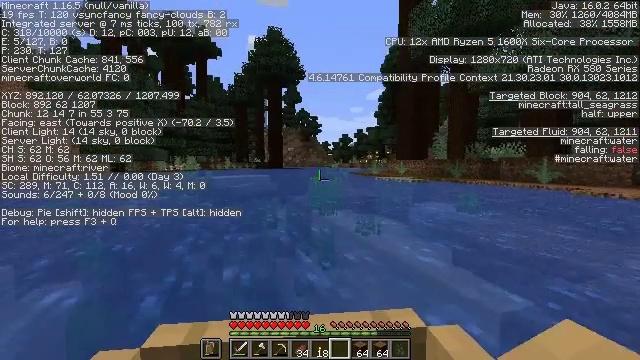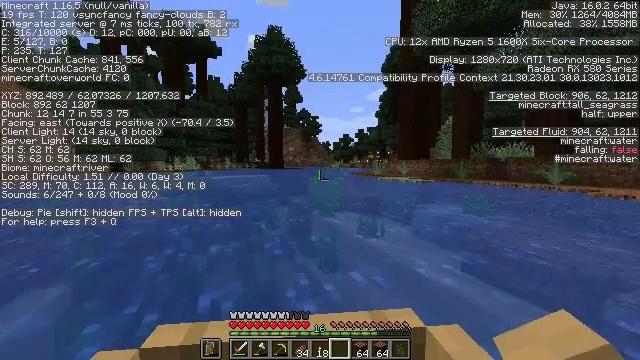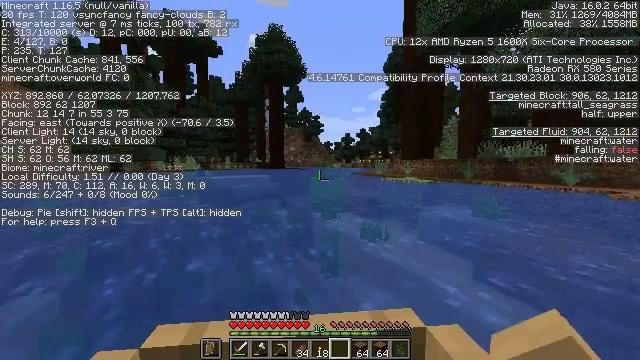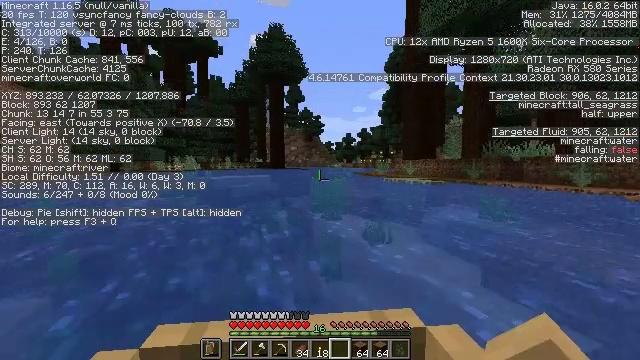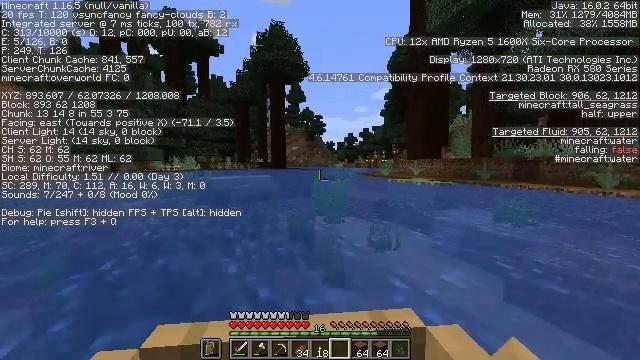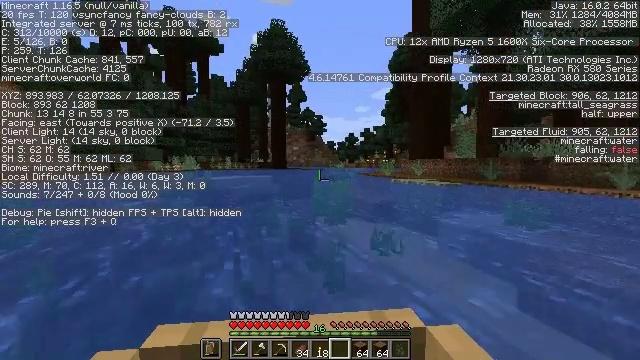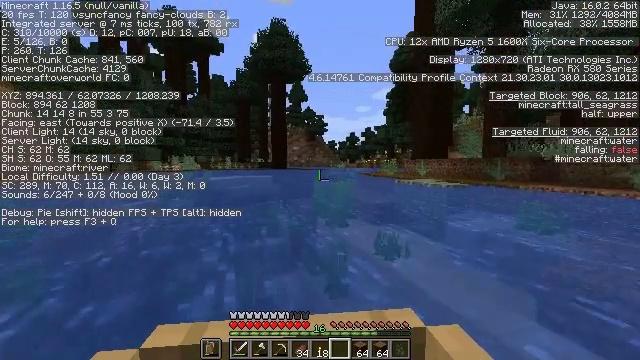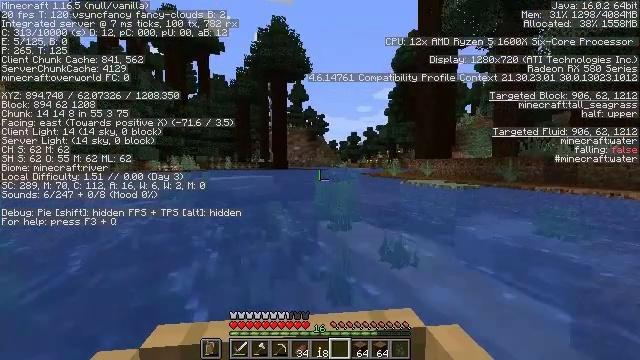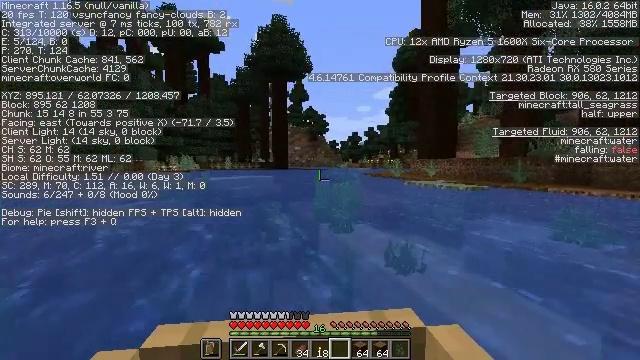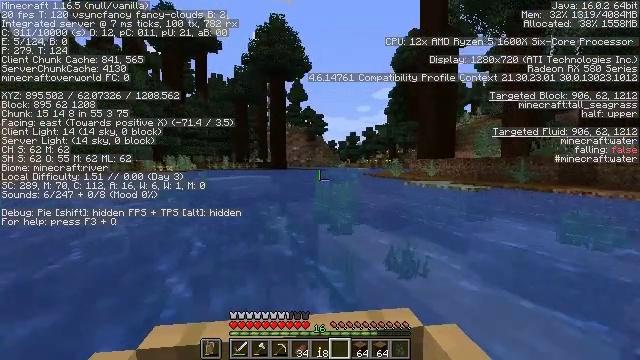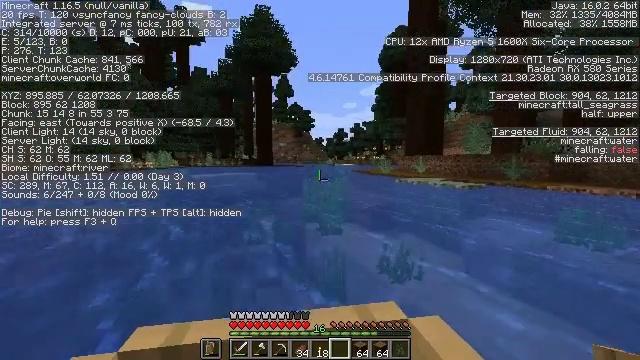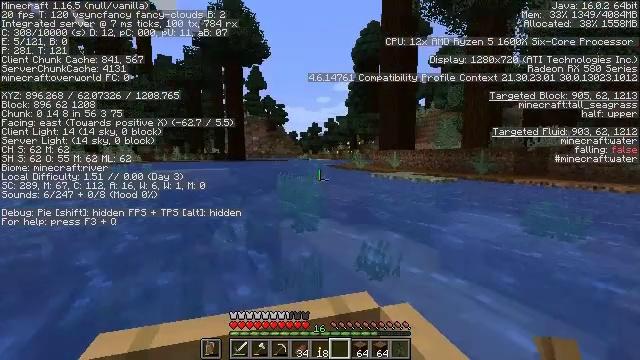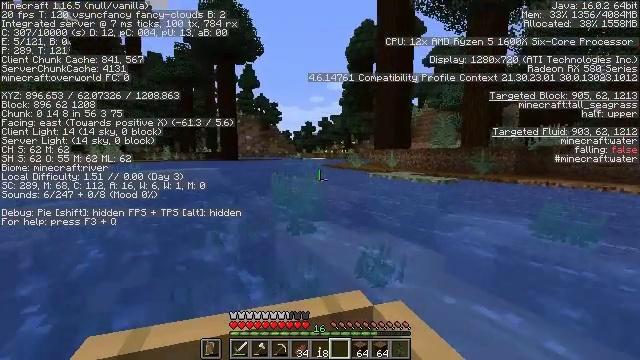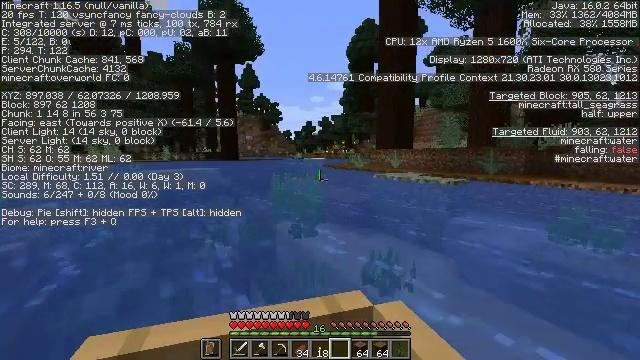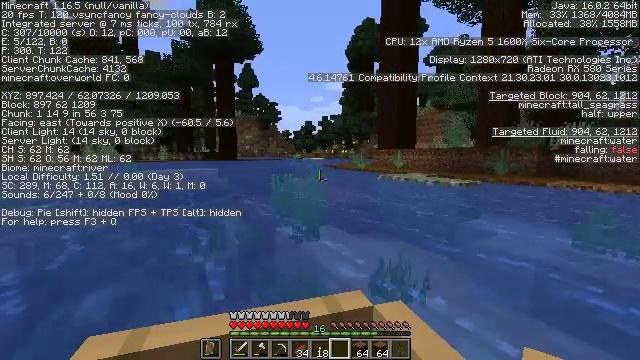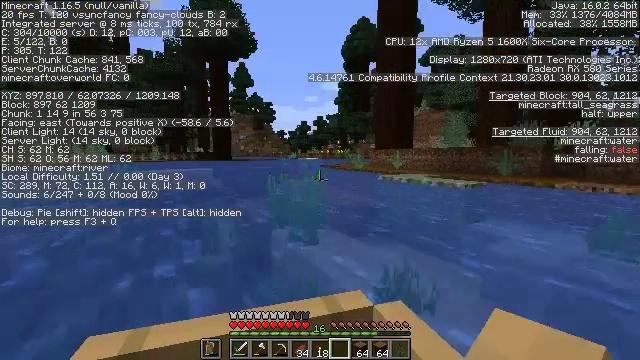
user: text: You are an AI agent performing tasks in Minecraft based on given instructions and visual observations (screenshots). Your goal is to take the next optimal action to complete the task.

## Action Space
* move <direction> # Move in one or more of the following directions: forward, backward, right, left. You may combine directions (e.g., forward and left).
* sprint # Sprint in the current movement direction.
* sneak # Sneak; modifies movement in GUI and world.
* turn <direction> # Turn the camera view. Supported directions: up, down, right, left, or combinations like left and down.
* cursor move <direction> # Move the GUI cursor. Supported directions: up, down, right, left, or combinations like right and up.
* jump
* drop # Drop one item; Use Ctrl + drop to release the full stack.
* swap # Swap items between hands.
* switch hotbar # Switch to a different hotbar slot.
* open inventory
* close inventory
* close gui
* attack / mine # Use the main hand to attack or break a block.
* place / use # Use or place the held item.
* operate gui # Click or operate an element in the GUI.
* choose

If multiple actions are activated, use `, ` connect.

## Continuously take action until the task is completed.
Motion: motion action
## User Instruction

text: Collect fern using your hands.
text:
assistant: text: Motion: move forward
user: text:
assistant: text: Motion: move forward
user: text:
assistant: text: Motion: move forward
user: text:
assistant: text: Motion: move forward
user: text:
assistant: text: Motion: move forward
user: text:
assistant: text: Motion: move forward
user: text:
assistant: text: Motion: move forward
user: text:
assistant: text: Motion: move forward
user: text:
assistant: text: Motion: move forward
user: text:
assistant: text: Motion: move forward, turn right
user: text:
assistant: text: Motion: move forward, turn right and down
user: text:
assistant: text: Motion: move forward, turn right
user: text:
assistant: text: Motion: move forward and move right
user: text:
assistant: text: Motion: move forward and move right
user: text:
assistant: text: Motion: move forward
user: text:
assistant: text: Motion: move forward
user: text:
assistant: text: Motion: move forward
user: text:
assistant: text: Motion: move forward
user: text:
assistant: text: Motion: move forward
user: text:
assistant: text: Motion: move forward
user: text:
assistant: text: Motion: move forward
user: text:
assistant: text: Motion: move forward
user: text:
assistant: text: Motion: move forward
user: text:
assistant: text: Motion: move forward
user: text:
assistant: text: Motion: move forward
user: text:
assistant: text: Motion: move forward, turn left
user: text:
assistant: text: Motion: move forward, turn left
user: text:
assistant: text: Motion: move forward, turn left
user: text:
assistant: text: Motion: move forward, turn left
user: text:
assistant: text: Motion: move forward, turn left